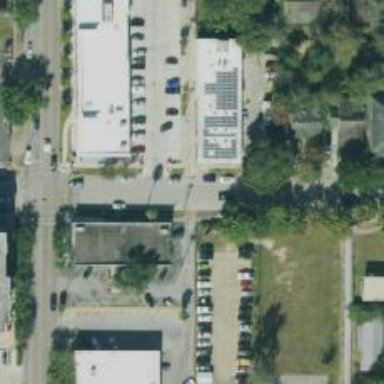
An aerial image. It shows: Alley classified as service road.